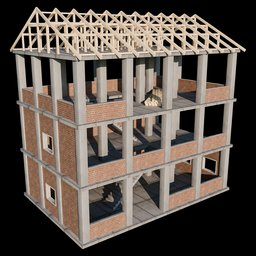
Label: architecture